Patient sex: M
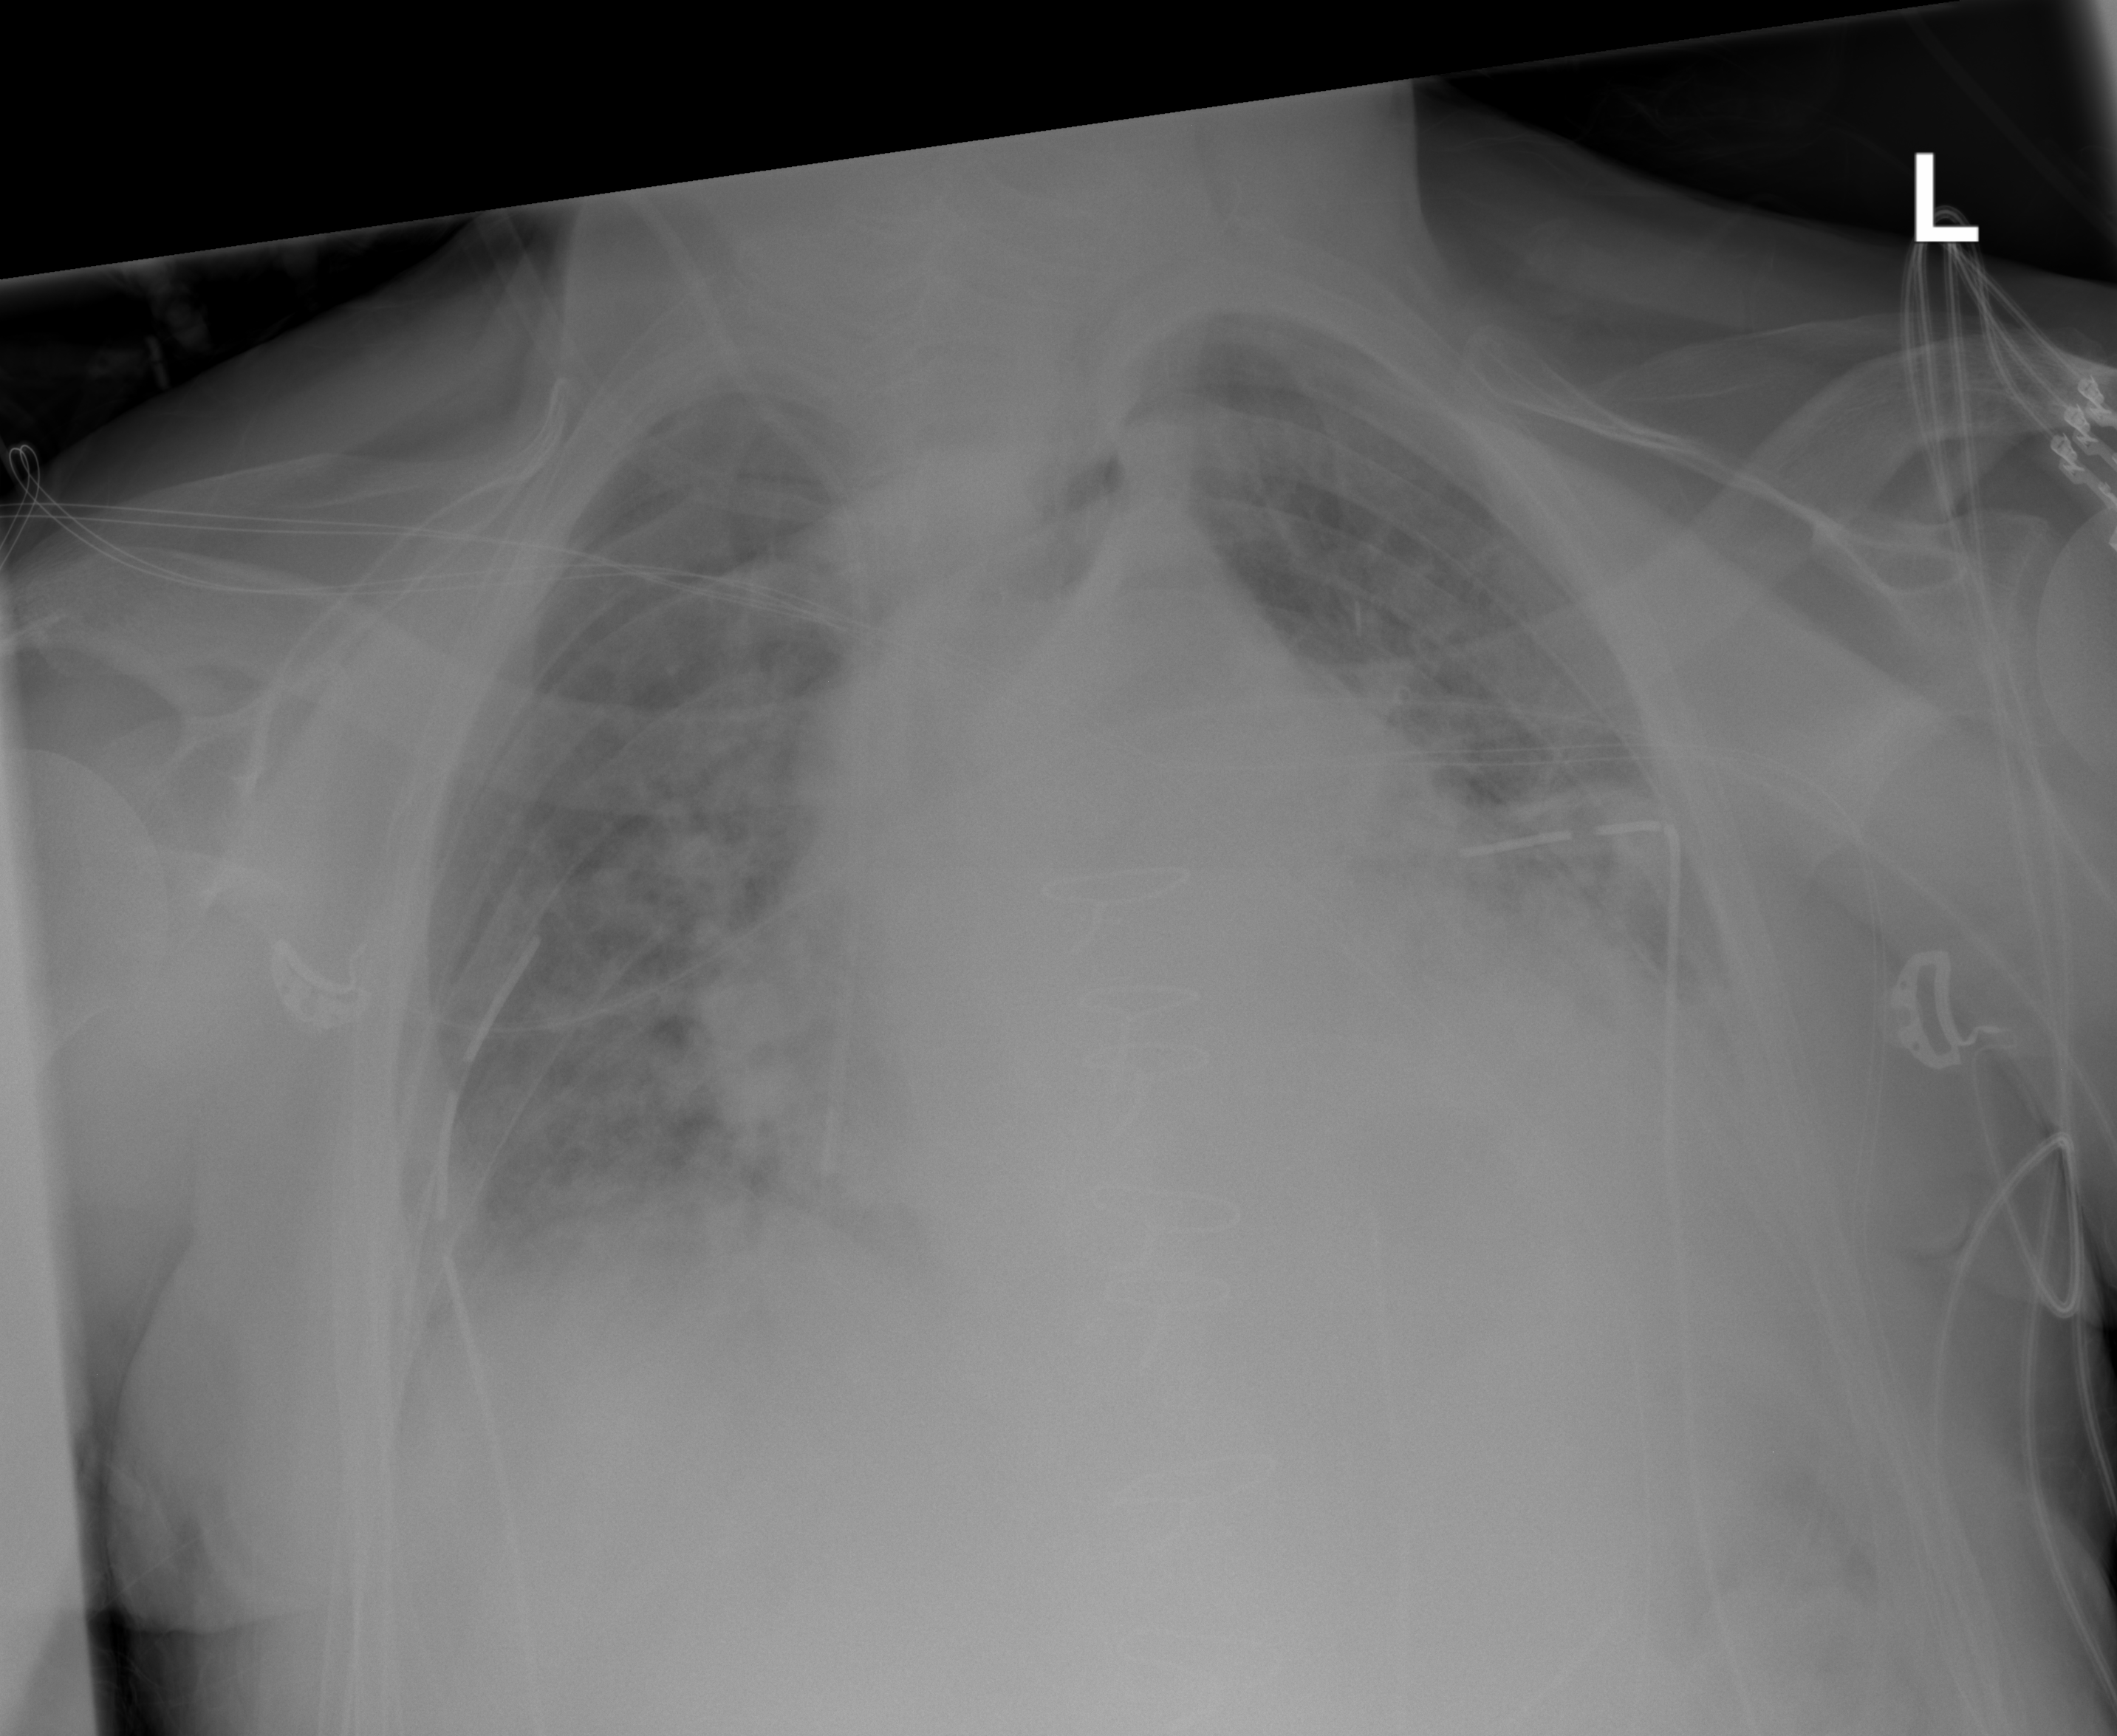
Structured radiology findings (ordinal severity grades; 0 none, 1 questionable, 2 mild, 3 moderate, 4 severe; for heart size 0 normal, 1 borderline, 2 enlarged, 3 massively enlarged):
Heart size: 2
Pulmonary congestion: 2
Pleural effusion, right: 0
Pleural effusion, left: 2
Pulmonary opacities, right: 3
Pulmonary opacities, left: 0
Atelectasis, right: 2
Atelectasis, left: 2